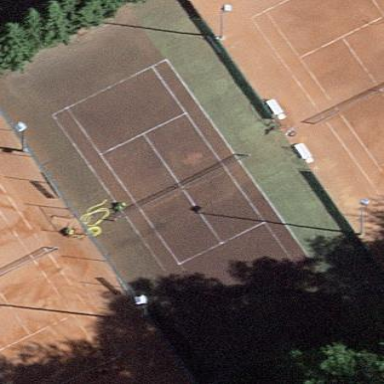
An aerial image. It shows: Tennis court on the leisure land pitch.